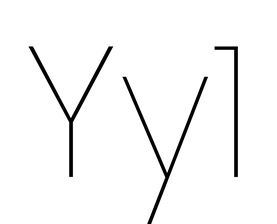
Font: Poppins-Thin